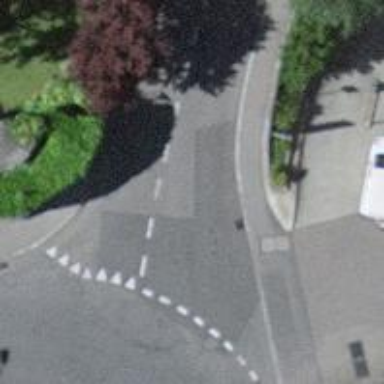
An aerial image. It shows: Kerb barrier.